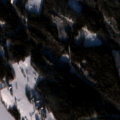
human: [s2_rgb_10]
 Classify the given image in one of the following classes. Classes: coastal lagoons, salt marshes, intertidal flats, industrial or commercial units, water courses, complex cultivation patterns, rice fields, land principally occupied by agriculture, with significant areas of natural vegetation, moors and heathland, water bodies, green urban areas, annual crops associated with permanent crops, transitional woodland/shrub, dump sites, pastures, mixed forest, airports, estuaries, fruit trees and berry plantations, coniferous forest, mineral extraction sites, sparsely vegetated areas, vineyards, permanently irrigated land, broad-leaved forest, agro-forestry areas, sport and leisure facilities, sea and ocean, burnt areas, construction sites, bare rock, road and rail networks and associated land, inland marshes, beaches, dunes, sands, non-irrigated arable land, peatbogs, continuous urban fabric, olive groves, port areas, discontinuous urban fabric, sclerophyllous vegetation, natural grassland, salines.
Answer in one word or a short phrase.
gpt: land principally occupied by agriculture, with significant areas of natural vegetation, coniferous forest, mixed forest, water bodies